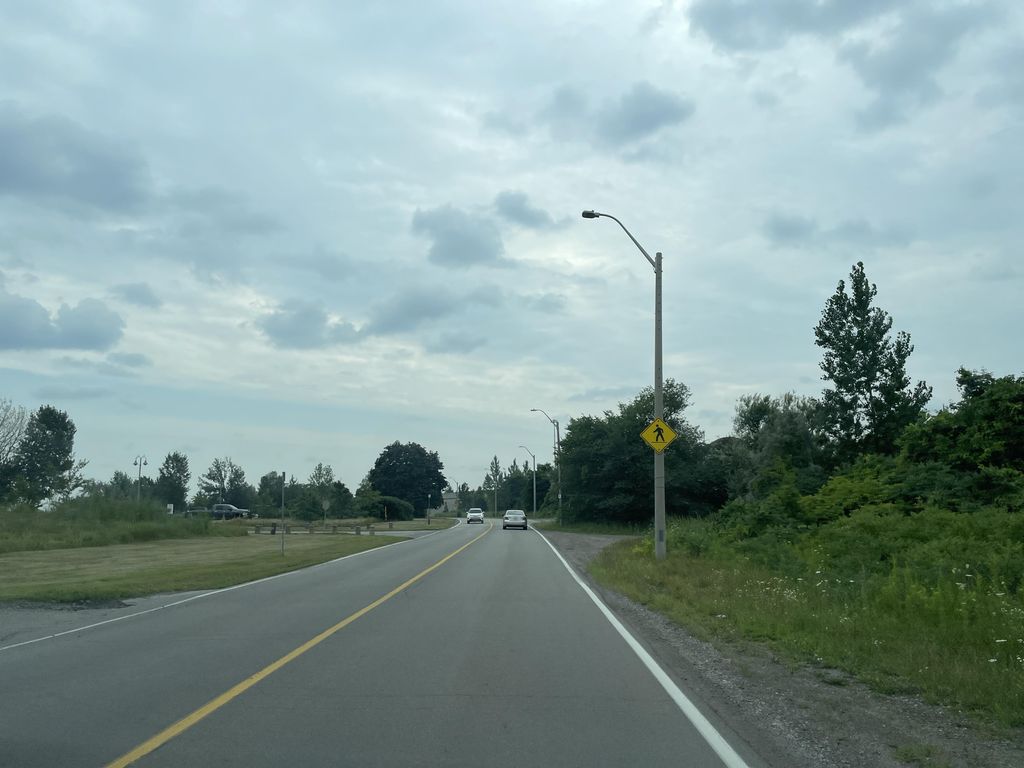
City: hamilton